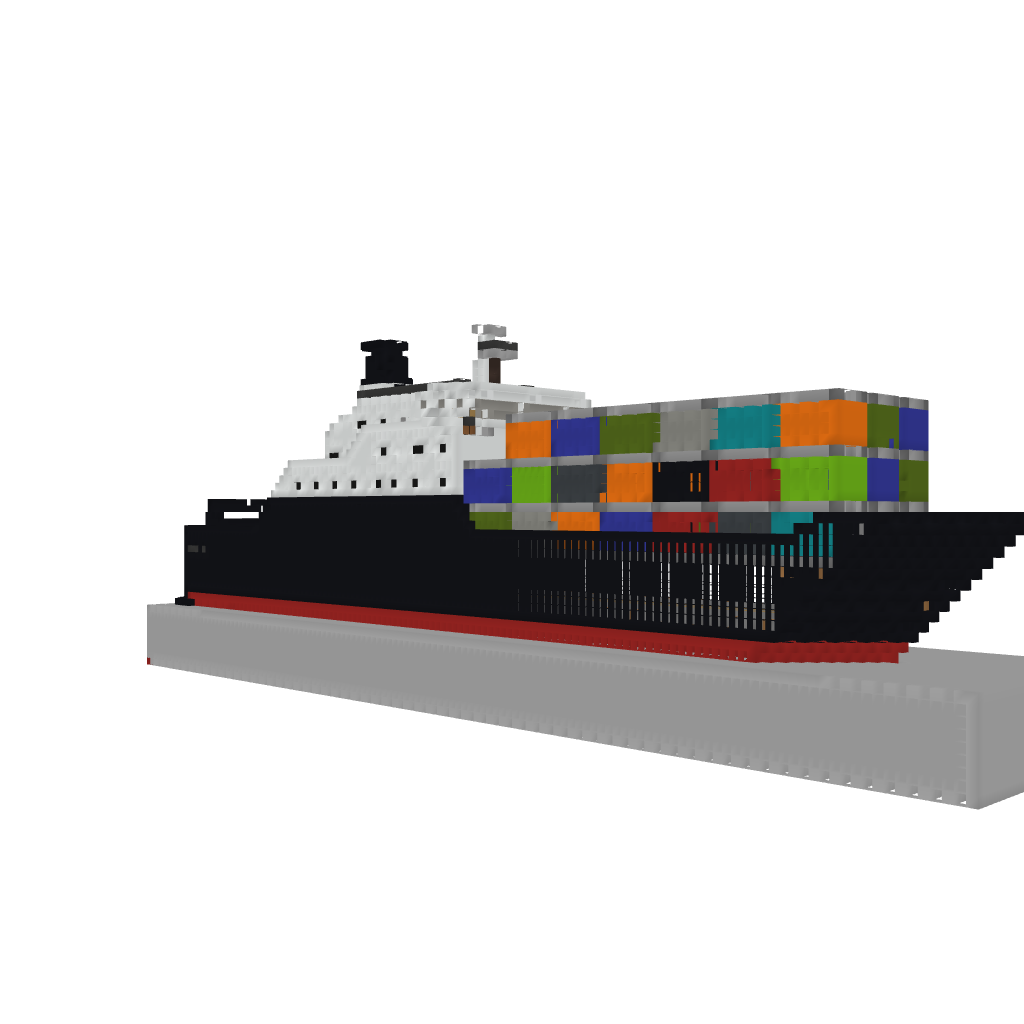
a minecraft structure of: Large Cargo Ship